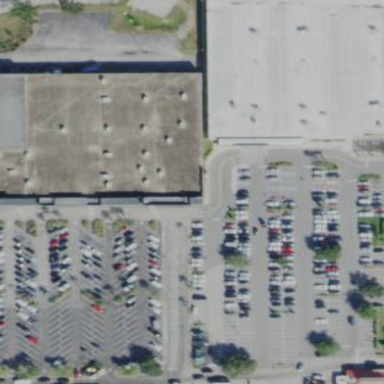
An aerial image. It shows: Retail area.